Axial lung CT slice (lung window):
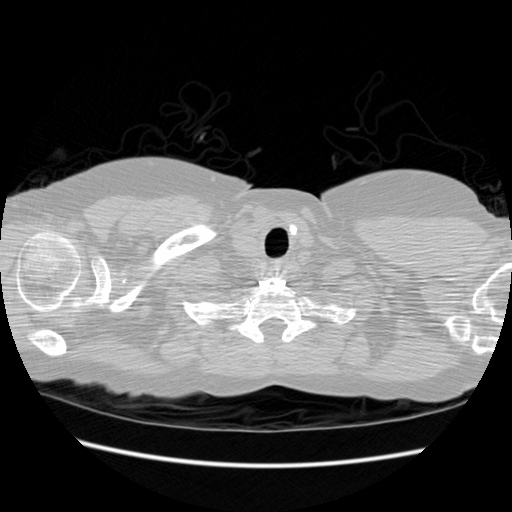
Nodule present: no